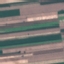
Label: AnnualCrop